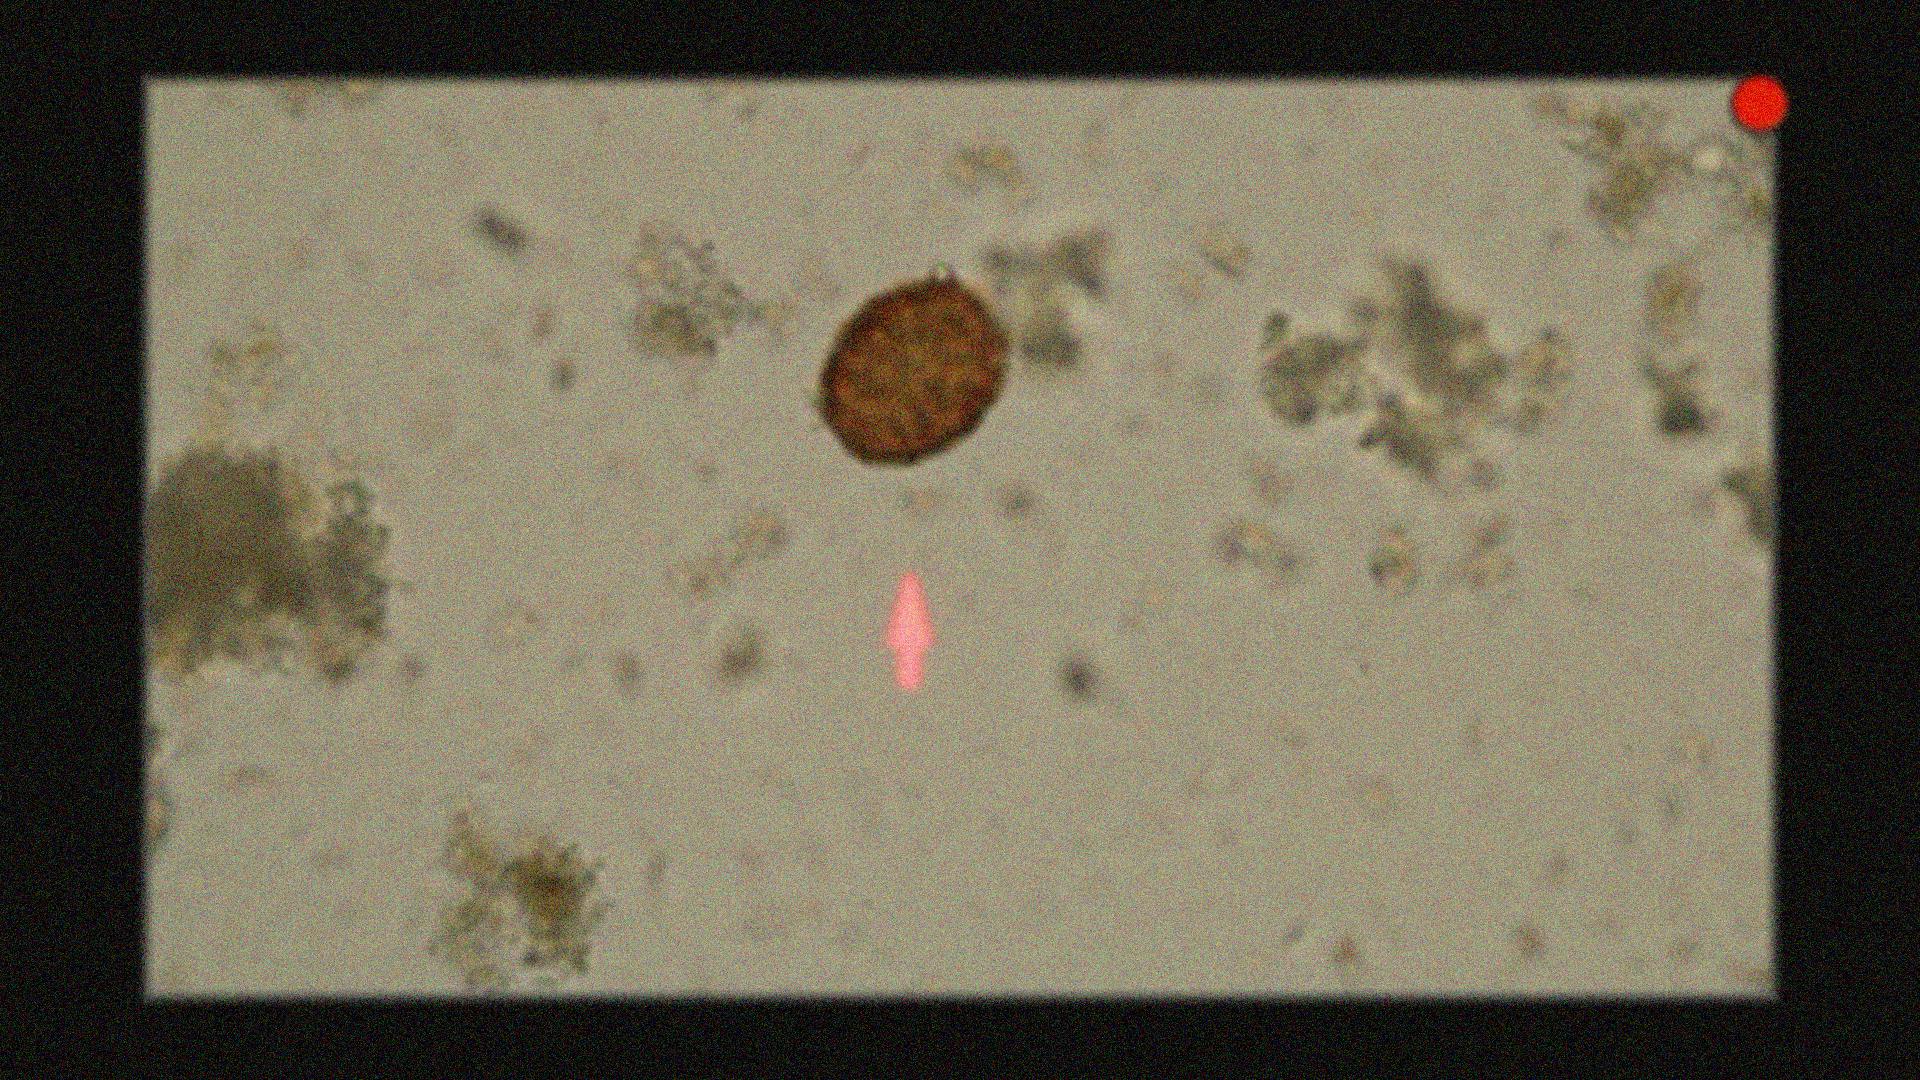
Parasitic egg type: Ascaris lumbricoides